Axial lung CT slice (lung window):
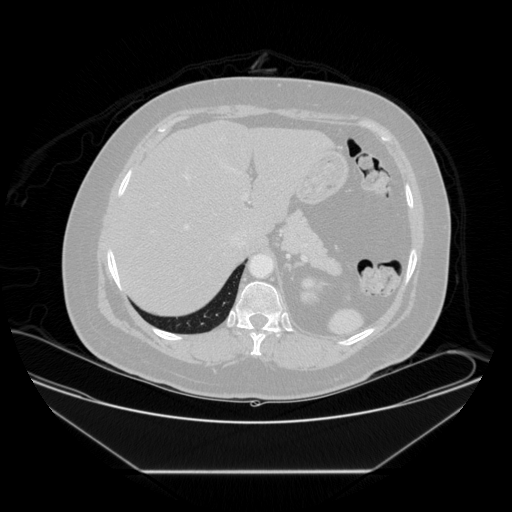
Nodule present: no